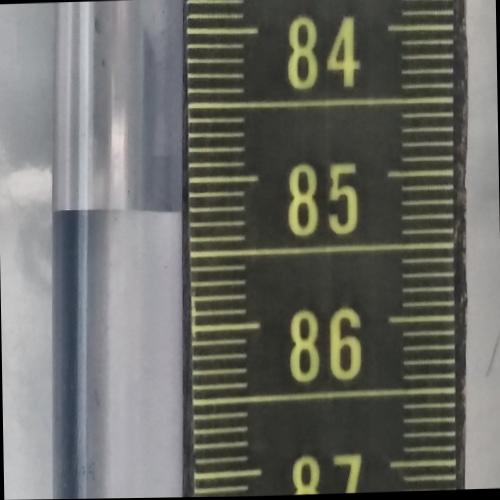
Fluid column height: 85.2 cm